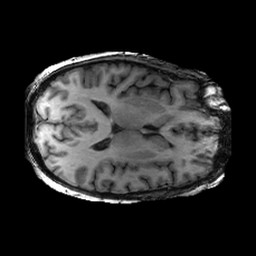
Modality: T1w
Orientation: axial
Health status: ill
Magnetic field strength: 3 T